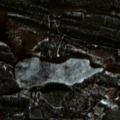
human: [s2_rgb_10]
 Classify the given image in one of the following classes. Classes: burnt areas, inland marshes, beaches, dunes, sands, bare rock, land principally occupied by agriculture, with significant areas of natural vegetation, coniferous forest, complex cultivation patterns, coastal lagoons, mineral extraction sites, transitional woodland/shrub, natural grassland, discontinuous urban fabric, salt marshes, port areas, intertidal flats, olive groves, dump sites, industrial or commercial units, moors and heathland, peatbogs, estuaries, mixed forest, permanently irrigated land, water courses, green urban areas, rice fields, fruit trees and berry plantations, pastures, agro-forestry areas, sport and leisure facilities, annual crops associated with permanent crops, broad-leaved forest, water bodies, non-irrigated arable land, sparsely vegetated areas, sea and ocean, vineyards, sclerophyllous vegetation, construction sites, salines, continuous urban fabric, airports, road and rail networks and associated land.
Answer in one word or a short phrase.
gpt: coniferous forest, mixed forest, transitional woodland/shrub, peatbogs